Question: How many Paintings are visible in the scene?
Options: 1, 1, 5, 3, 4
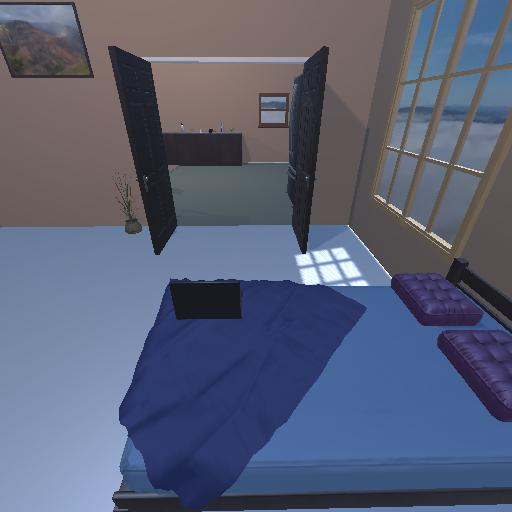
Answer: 1